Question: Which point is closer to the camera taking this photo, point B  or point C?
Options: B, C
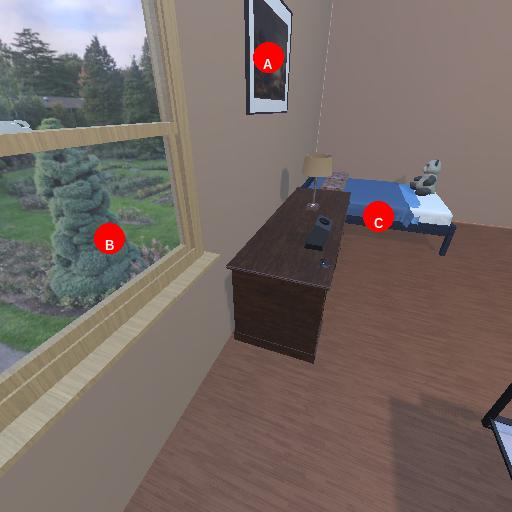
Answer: B